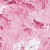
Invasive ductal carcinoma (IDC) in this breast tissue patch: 0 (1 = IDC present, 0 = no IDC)